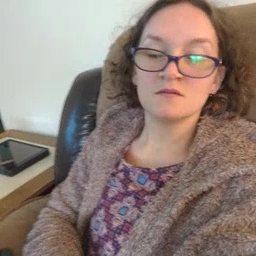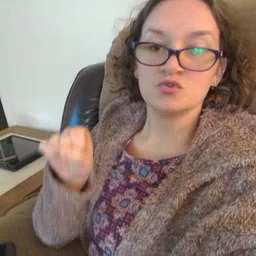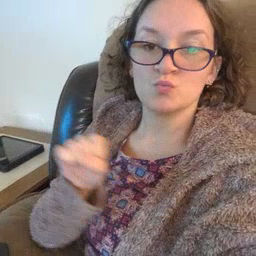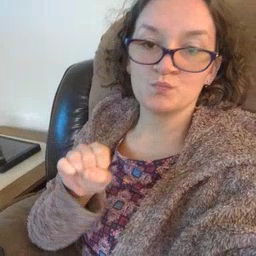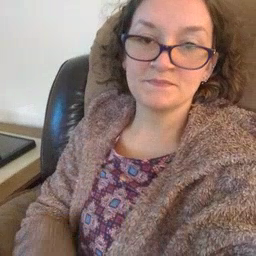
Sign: shoe